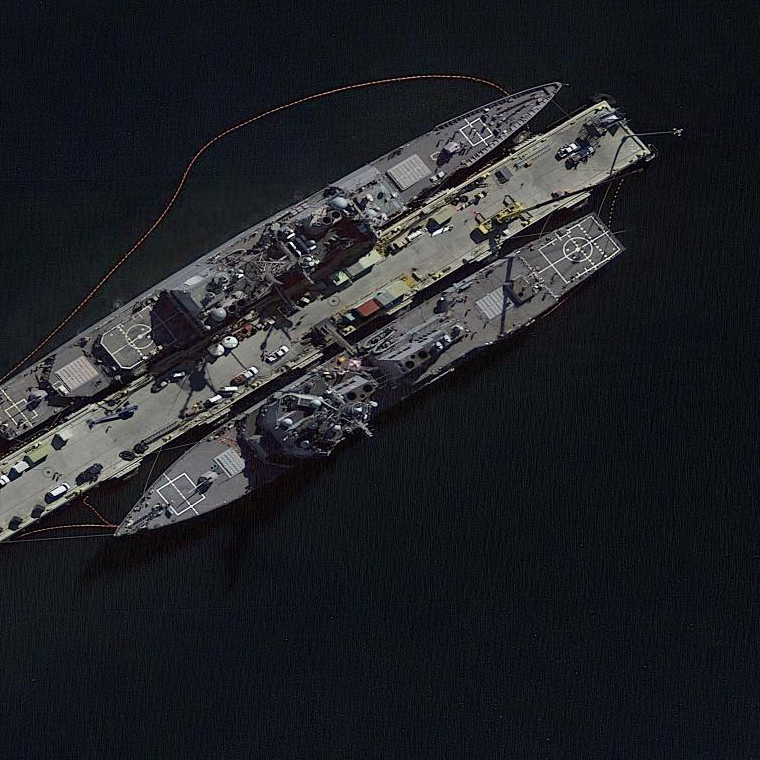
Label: destroyer